Interaction volume radius: 5 \u00c5
Interaction volume height: 15 \u00c5
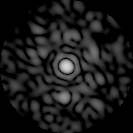
Disorder parameter: 0.8254